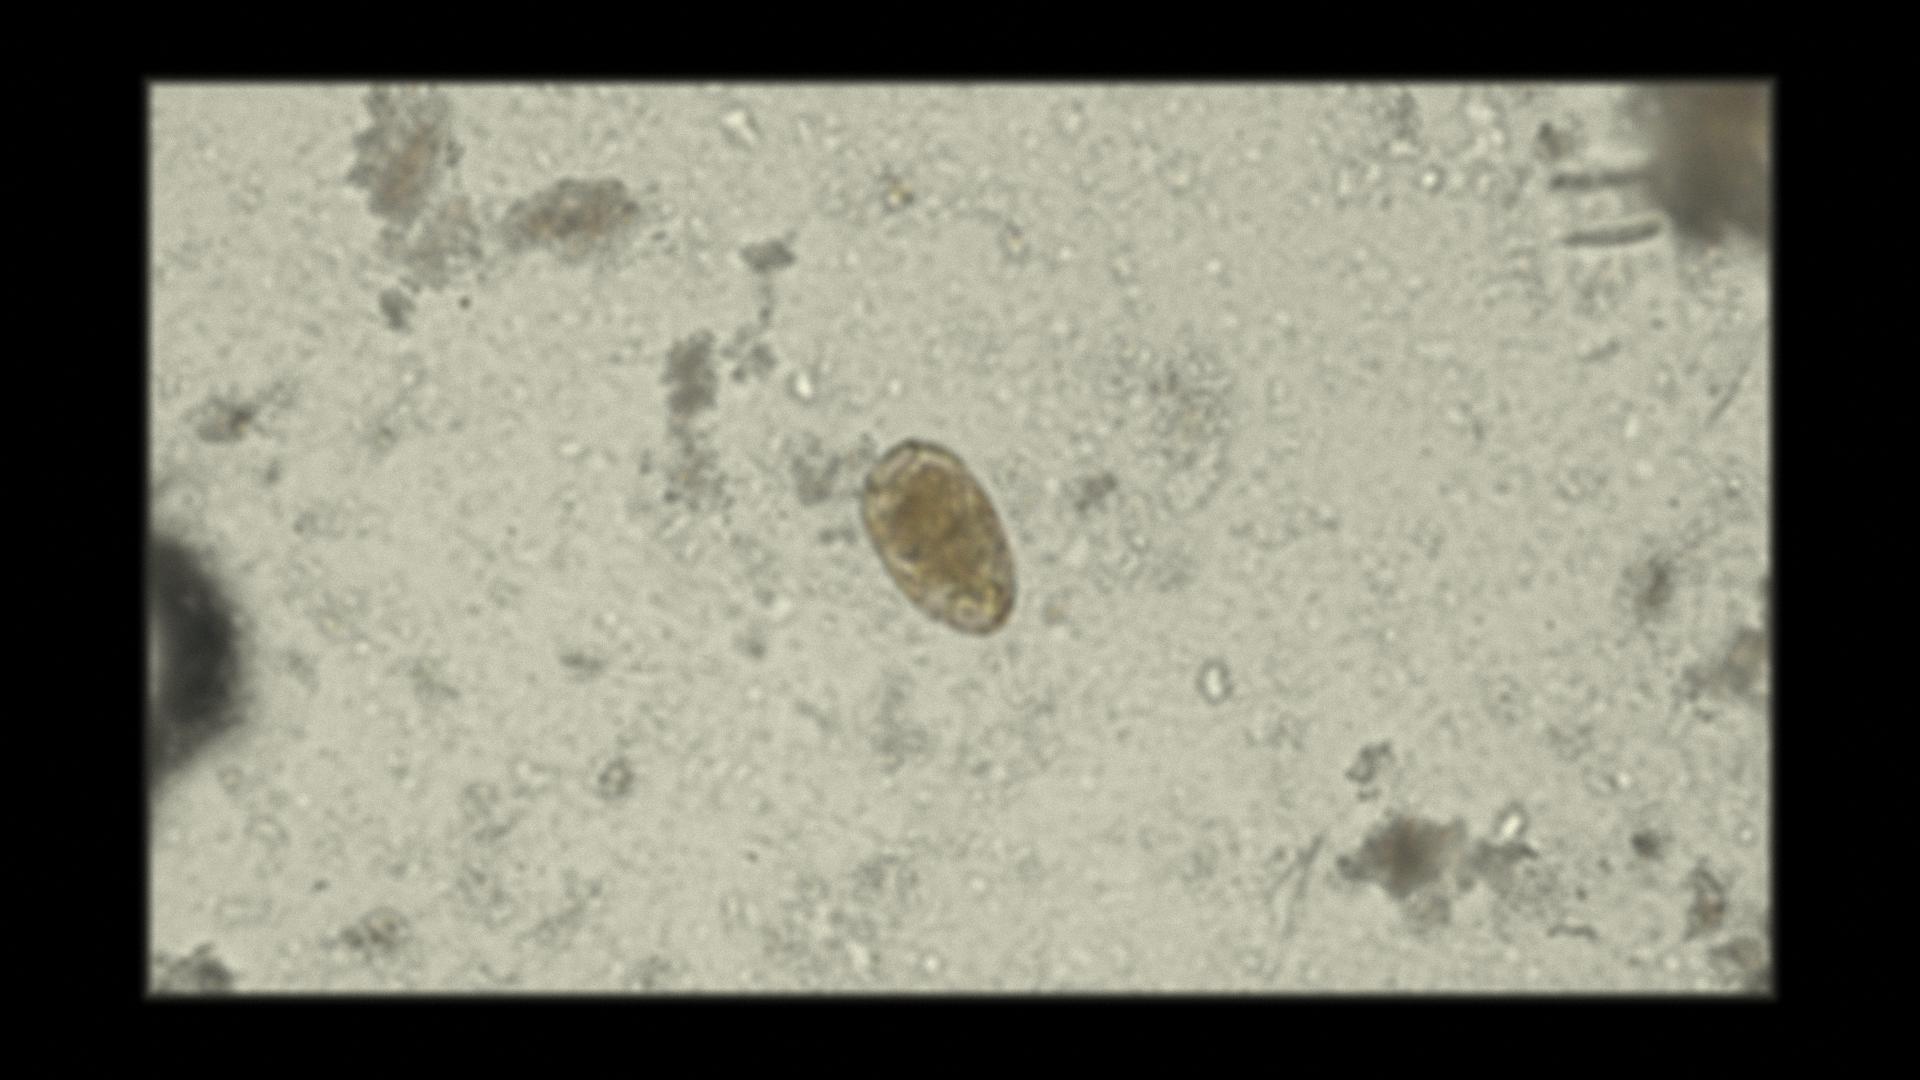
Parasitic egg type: Paragonimus spp